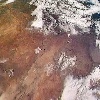
Label: land